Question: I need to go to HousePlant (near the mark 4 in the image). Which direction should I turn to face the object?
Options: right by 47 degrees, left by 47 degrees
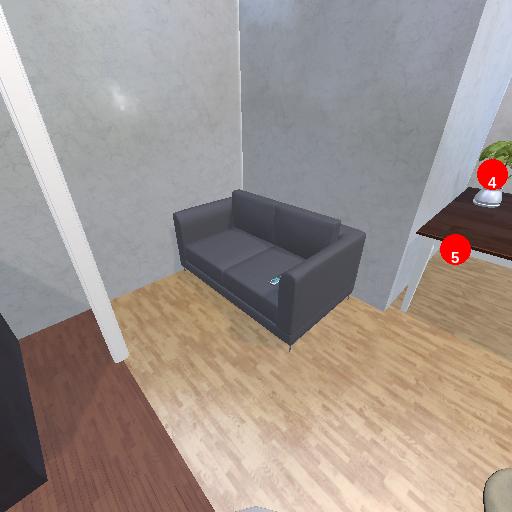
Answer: right by 47 degrees